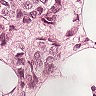
Metastatic tissue present: yes